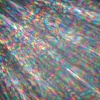
Label: sunburn